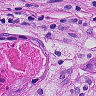
Metastatic tissue present: yes